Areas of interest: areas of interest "Business office"
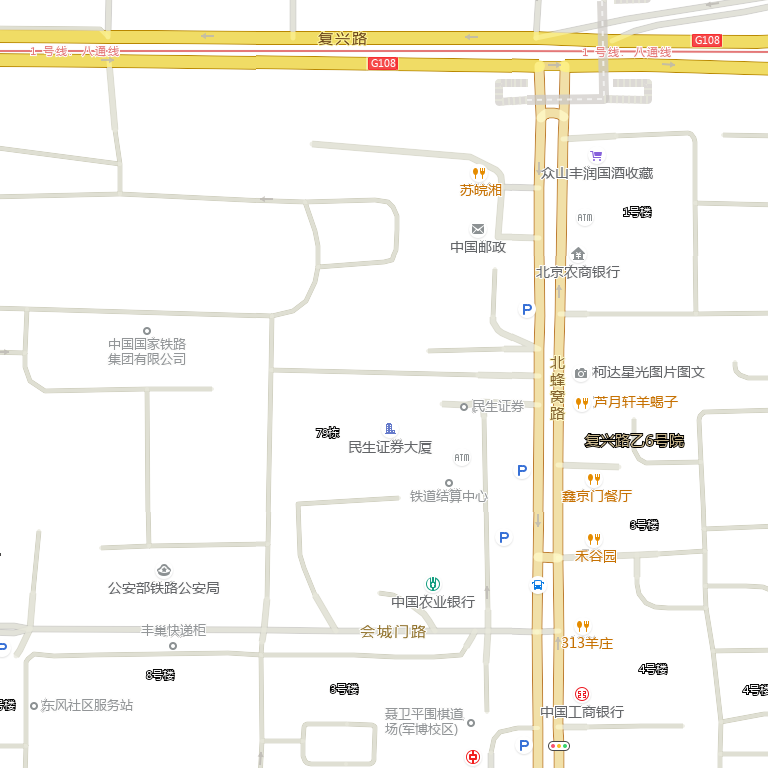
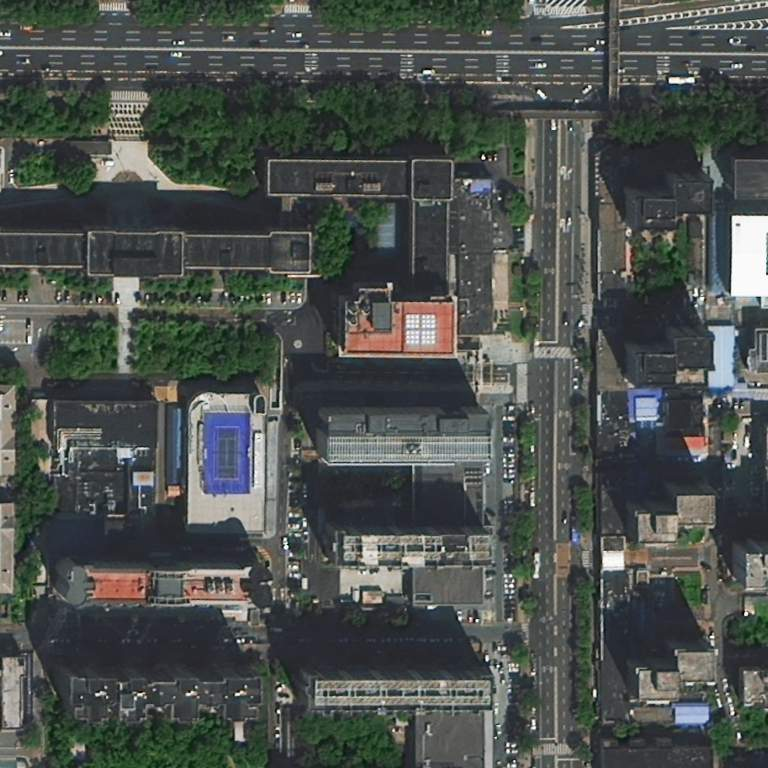